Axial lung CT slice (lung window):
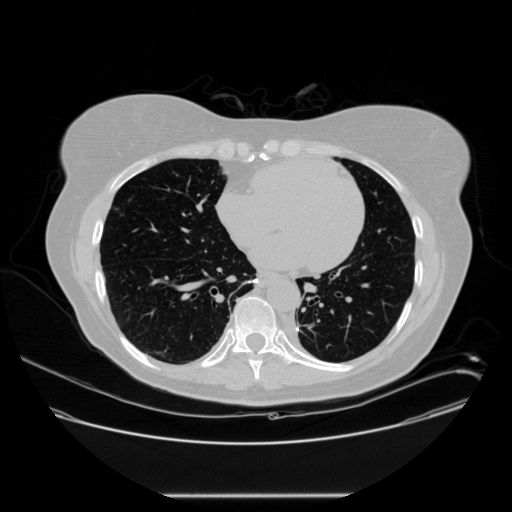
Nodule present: no